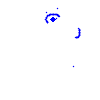
Particle: electron